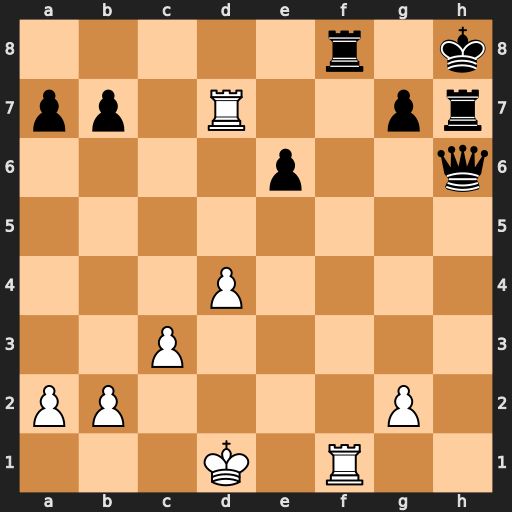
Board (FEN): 5r1k/pp1R2pr/4p2q/8/3P4/2P5/PP4P1/3K1R2
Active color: w
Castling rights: -
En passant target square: -
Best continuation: Rxf8#